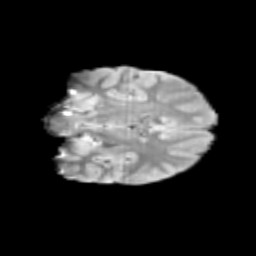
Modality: T2w
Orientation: coronal
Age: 11
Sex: female
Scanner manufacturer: siemens
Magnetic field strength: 3 T
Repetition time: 3.8 s
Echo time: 0.07 s